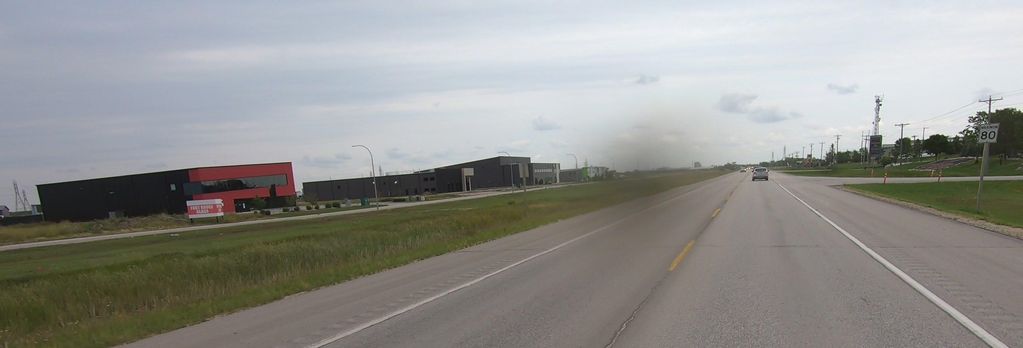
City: winnipeg